Brain MRI, t2w sequence, axial 2D slice.
Patient: age 42, sex F, weight 95 kg, height 1.95 m
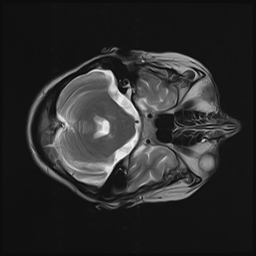